Field crop: maize
Growth stage: 2
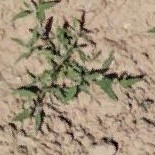
Species: atriplex